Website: lowes
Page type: payment
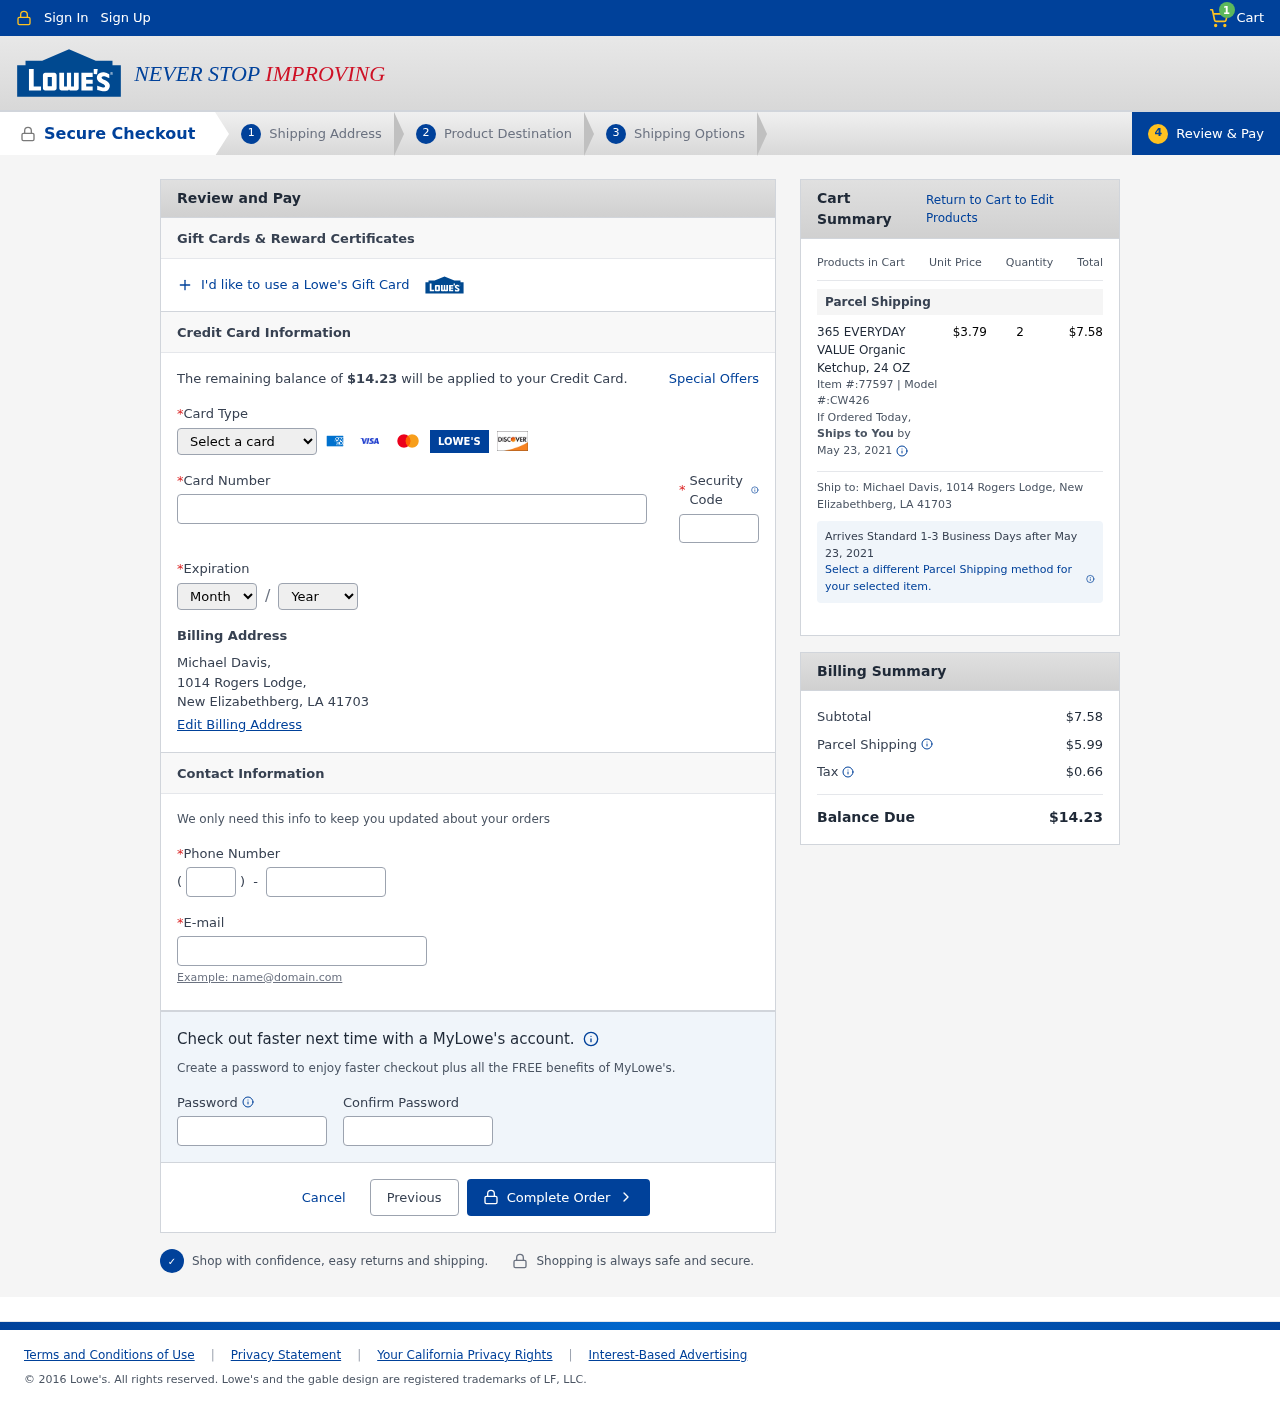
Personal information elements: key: PII_CARD_CVV
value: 204
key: PII_CARD_EXPIRY_MONTH
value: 06
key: PII_CARD_EXPIRY_YEAR
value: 27
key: PII_CARD_NUMBER
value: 2587 9051 0767 7731
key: PII_CARD_TYPE
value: Mastercard
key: PII_CITY_STATE_ZIP
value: New Elizabethberg, LA 41703
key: PII_EMAIL
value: michael.davis@gmail.com
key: PII_FULLNAME
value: Michael Davis,
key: PII_PHONE
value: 5139827659
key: PII_PHONE_AREA
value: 513
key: PII_STREET
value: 1014 Rogers Lodge,
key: PII_FULLNAME2
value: Michael Davis
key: PII_STREET2
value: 1014 Rogers Lodge
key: PII_CITY_STATE_ZIP2
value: New Elizabethberg, LA 41703
Product elements: key: PRODUCT1_NAME
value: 365 EVERYDAY VALUE Organic Ketchup, 24 OZ
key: PRODUCT1_PRICE
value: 3.79
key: PRODUCT1_QUANTITY
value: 2
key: PRODUCT1_ITEM
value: Item #:77597
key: PRODUCT1_MODEL
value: Model #:CW426
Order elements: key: ORDER_NUM_ITEMS
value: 1
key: ORDER_TOTAL
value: $14.23
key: ORDER_SHIPPING_DATE
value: May 23, 2021
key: ORDER_SUBTOTAL
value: $7.58
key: ORDER_SHIPPING_DATE2
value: May 23, 2021
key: ORDER_SHIPPING_COST
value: $5.99
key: ORDER_TAX
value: $0.66